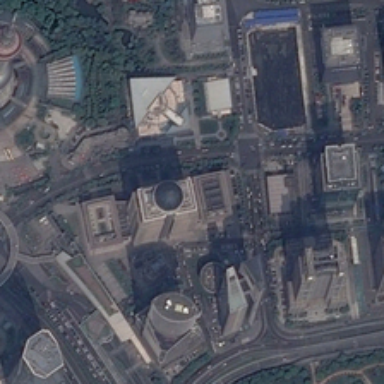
Many buildings and green trees are in a commercial area .